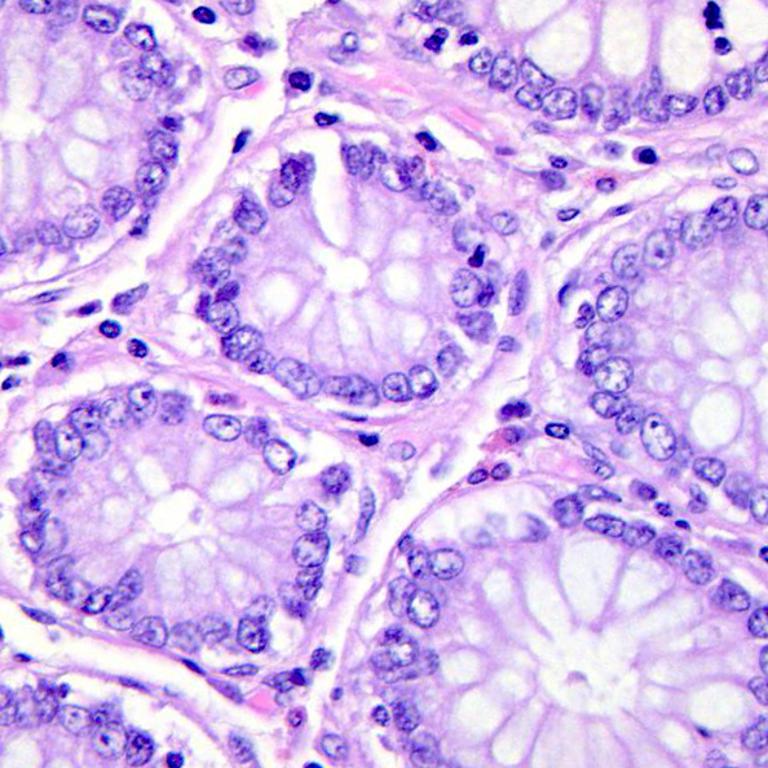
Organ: colon
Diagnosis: benign